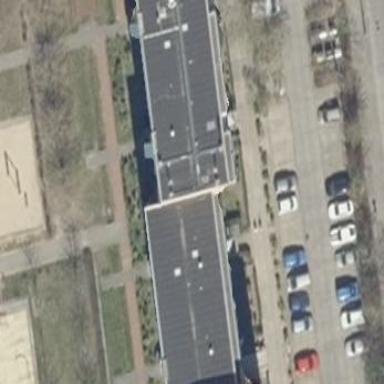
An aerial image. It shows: Building with apartments and flat roof.